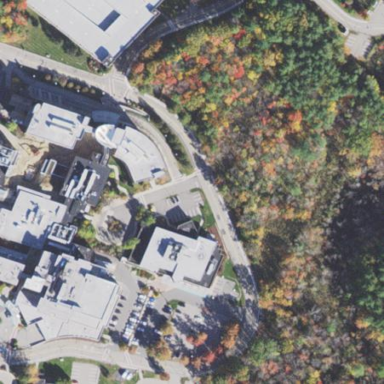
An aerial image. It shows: Hospital.